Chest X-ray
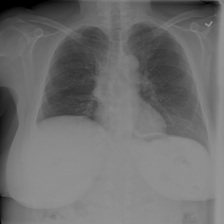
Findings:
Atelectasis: negative
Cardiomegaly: negative
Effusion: negative
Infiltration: negative
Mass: negative
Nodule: negative
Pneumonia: negative
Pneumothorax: negative
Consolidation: negative
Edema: negative
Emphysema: negative
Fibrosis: negative
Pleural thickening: negative
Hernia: negative